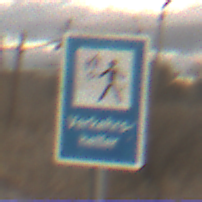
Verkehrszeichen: Verkehrshelfer
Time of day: SunriseSunset
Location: Outdoor (RoadRail)
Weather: PartlyCloudy
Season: NotSpecified
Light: Natural